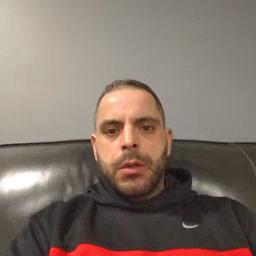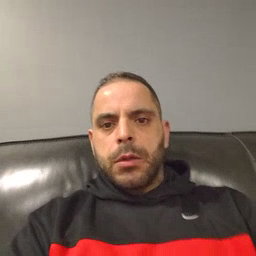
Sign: time